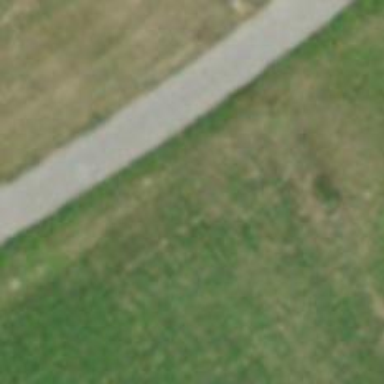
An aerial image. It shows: Paved track with grade1 tracktype.